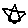
Label: star